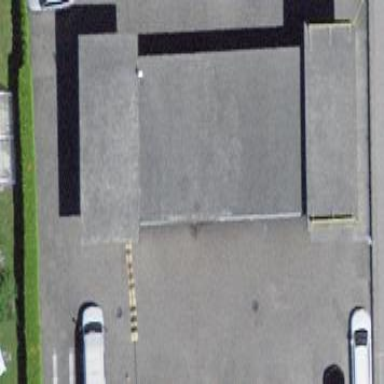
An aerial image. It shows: View of roof of building.